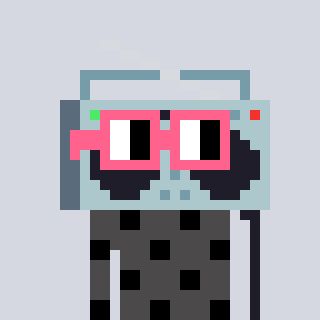
a pixel art character with square pink glasses, a boombox-shaped head and a grayscale-colored body on a cool background